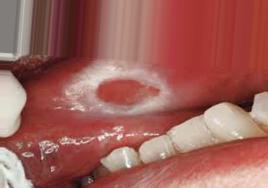
Condition: Mouth Ulcer